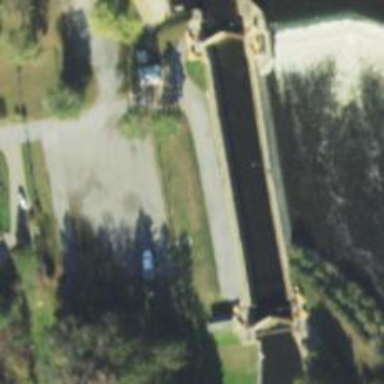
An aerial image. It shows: Dam across waterway.